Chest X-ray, PA view. Patient: 54 years old, sex F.
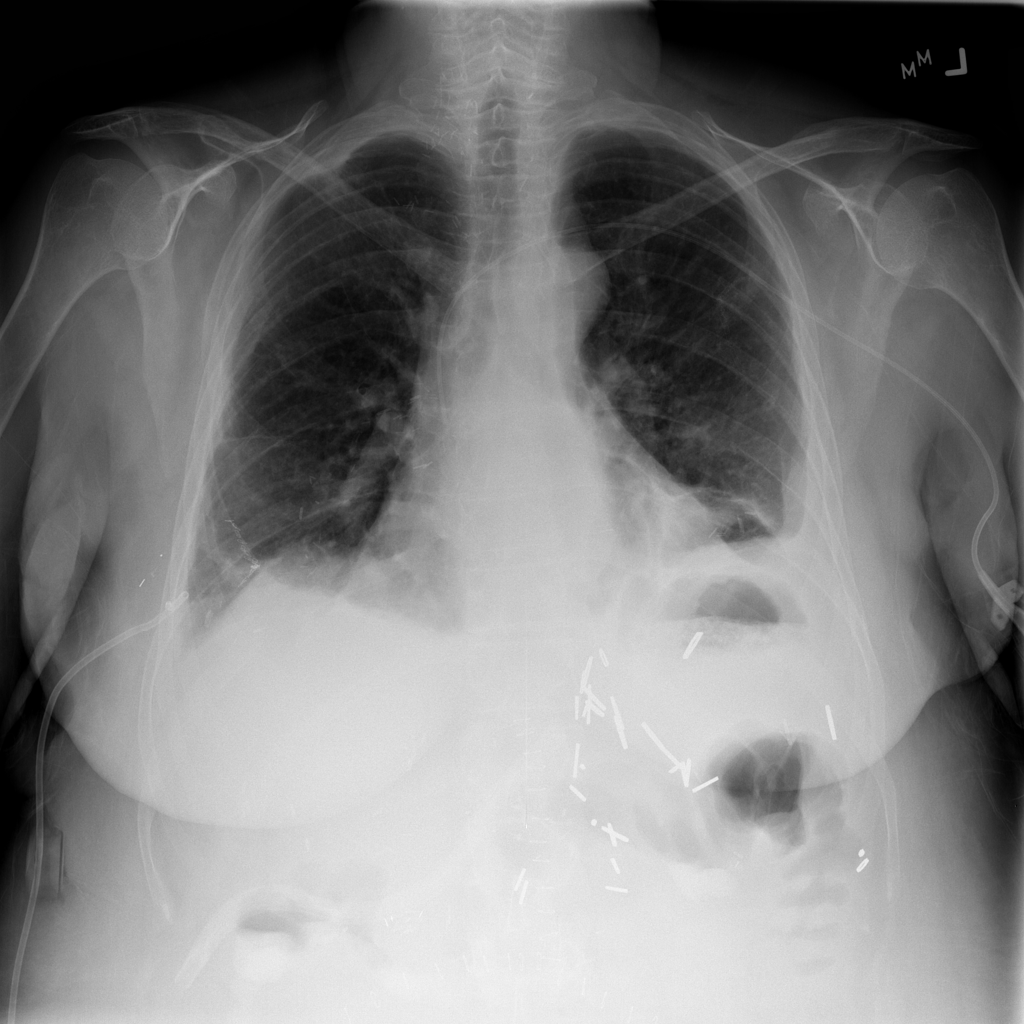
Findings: Atelectasis, Effusion